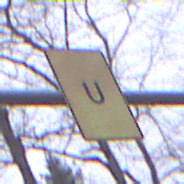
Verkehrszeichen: AnkuendigungOderFortsetzungUmleitungOhnePfeilsymbol
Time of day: Midday
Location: Outdoor (Nature)
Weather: Overcast
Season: Autumn
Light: Natural